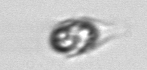
Label: Mesodinium